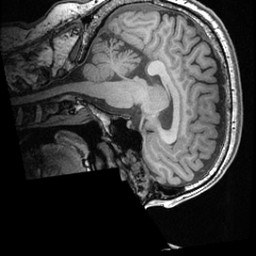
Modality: T1w
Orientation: sagittal
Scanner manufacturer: ge
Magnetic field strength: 3 T
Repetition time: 0.008572 s
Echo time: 0.003384 s